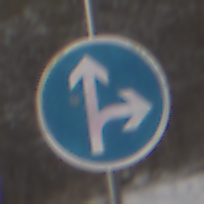
Verkehrszeichen: VorgeschriebeneFahrtrichtungGeradeausOderRechts
Umgebung: Outdoor, Nature
Tageszeit: MorningAfternoon
Wetter: PartlyCloudy
Licht: Natural
Jahreszeit: Winter
Kontrast: HighContrast